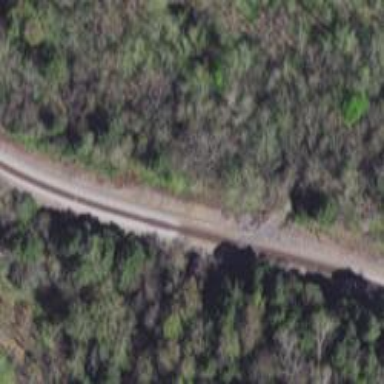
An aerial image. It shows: Railway track.